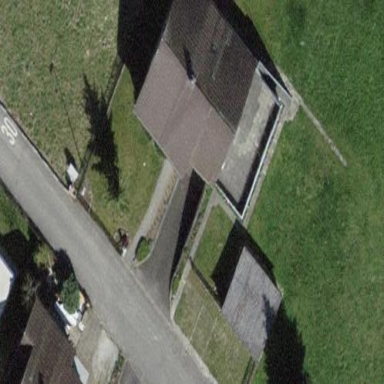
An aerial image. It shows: Building with tile roof.